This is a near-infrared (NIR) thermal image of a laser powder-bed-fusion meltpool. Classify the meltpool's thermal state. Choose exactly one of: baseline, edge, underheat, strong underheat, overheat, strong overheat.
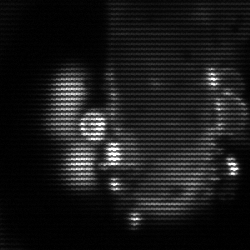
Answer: strong underheat